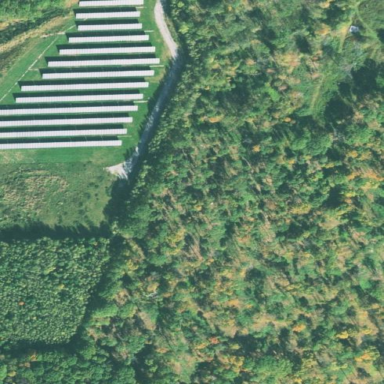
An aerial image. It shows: Solar photovoltaic power plant enclosed by fence. It generates electricity.